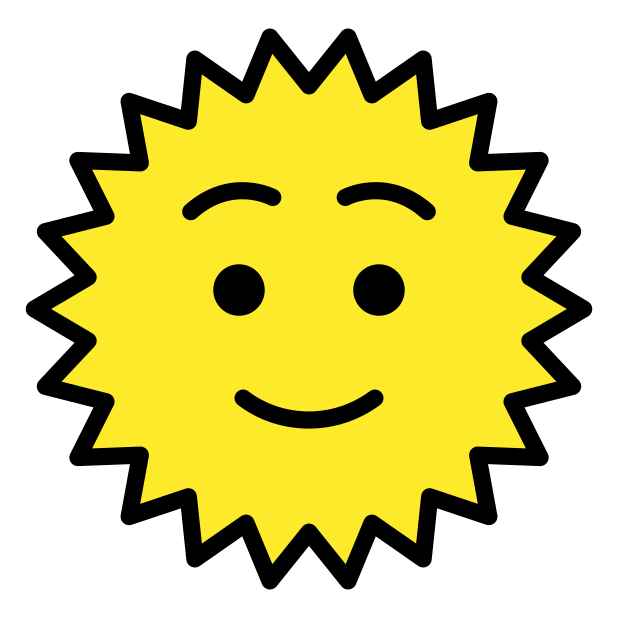
Emoji: 🌞
Name: sun with face
Unicode: 0x1f31e